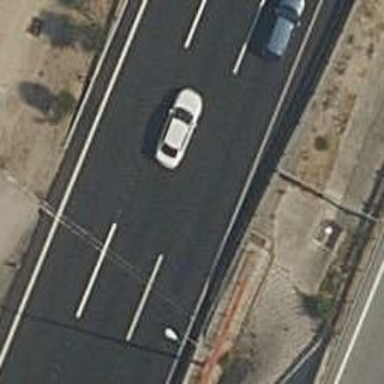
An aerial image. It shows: Bridge over motorway.